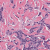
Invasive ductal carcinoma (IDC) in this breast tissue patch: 1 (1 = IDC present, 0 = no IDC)